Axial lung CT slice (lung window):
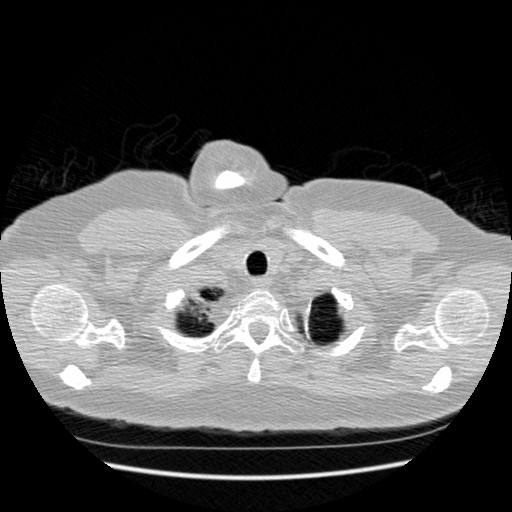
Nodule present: no